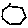
Label: hexagon